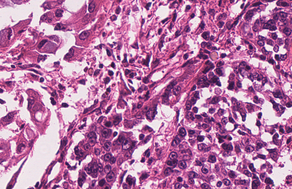
Tumor epithelial tissue: yes
Tumor-associated stroma tissue: yes
Normal tissue: no